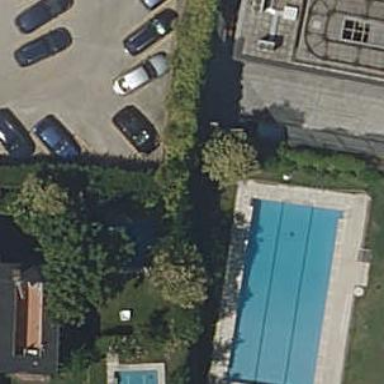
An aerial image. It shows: Swimming pool located in leisure land.